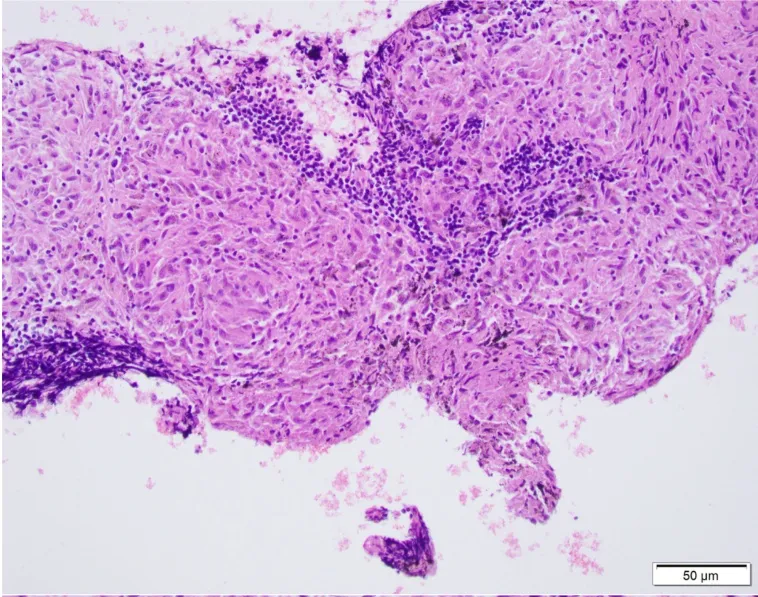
EBUS-TBNA of a lymph node (L4: left lower paratracheal lymph node) revealed noncaseating granulomas composed of epithelioid histiocytes. The results of tissue smear, culture, for acid fast bacilli, fungi, and flow cytometry for lymphoproliferative disorder were negative. EBUS-TBNA: endobronchial ultrasound-guided transbronchial needle aspiration (Hematoxylin and Eosin staining, x 200 magnification).
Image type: pathology (h&e)